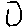
Label: hexagon